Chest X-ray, PA view. Patient: 50 years old, sex M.
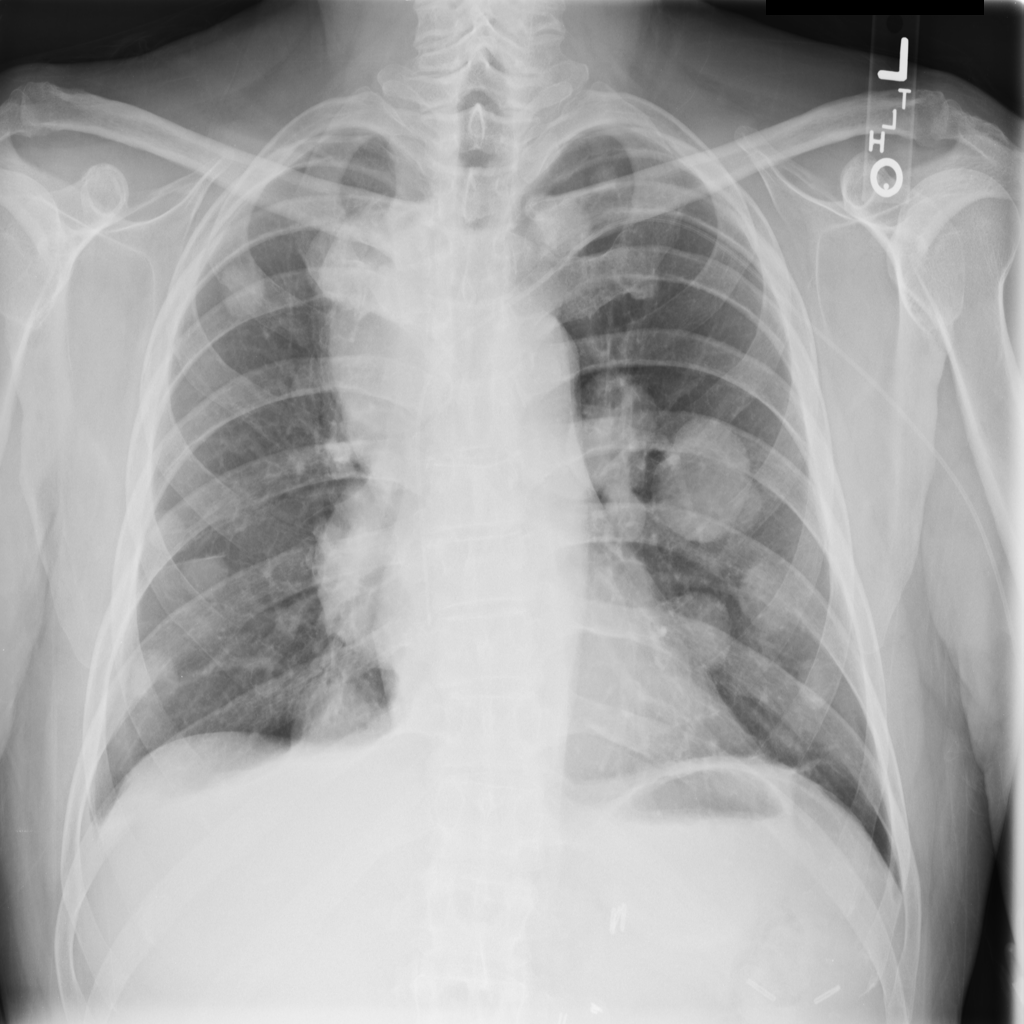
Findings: Nodule